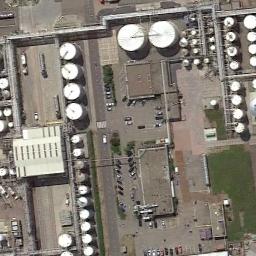
Label: storage tanks